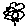
Label: flower